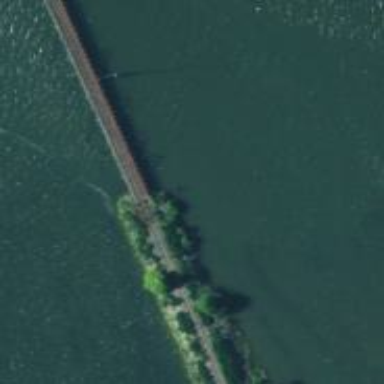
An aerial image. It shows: Disused railway line on trestle bridge.